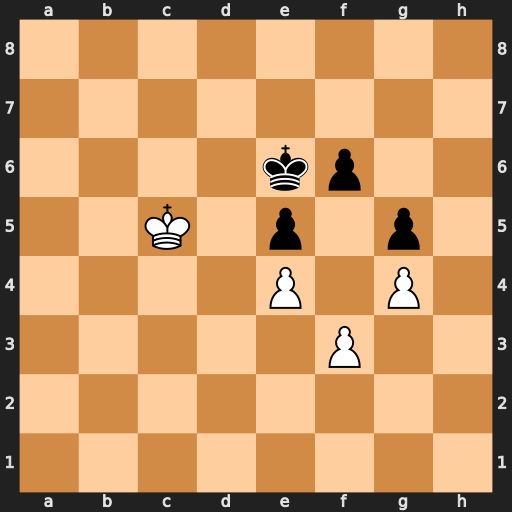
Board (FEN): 8/8/4kp2/2K1p1p1/4P1P1/5P2/8/8
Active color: w
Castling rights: -
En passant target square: -
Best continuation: Kc6 Ke7 Kc7